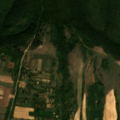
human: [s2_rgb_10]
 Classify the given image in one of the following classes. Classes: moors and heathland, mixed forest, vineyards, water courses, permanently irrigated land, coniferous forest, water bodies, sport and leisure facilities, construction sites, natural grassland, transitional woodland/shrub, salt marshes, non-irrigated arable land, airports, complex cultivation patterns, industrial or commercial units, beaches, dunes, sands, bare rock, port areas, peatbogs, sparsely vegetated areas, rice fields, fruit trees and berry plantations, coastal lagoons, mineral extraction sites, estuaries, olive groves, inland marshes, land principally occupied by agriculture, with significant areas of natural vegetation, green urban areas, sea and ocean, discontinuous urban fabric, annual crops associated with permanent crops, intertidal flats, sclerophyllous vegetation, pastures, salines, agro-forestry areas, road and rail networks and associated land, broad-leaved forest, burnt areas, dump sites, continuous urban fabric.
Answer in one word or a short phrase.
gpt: non-irrigated arable land, pastures, complex cultivation patterns, land principally occupied by agriculture, with significant areas of natural vegetation, broad-leaved forest